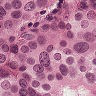
Metastatic tissue present: yes